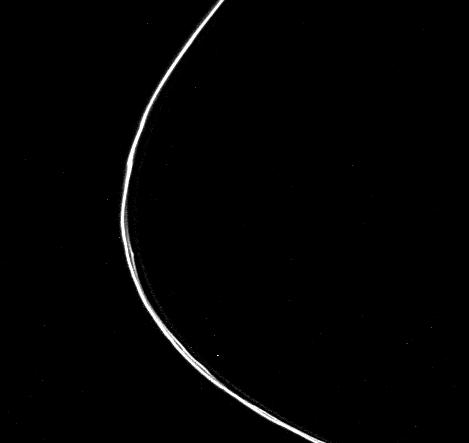
Saturn F-ring Saturn, Voyager